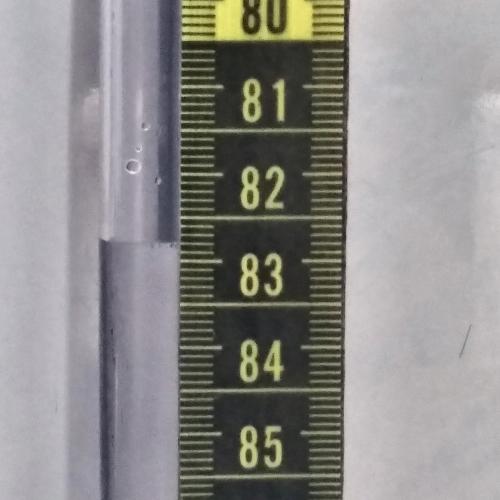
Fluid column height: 82.8 cm